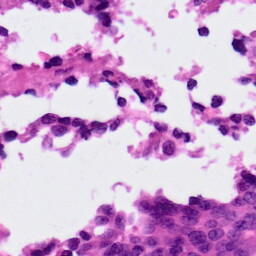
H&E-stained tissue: Ovarian